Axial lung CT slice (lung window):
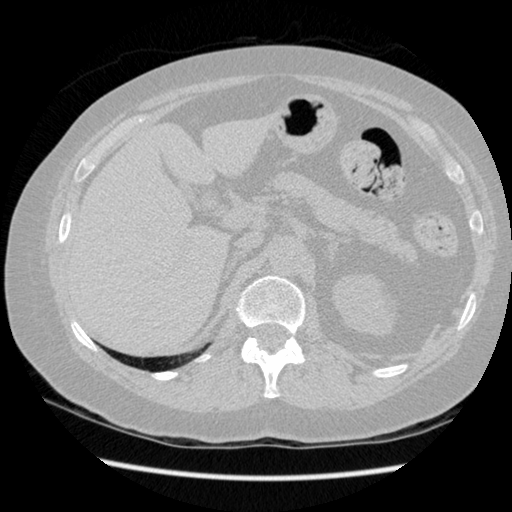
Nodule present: no